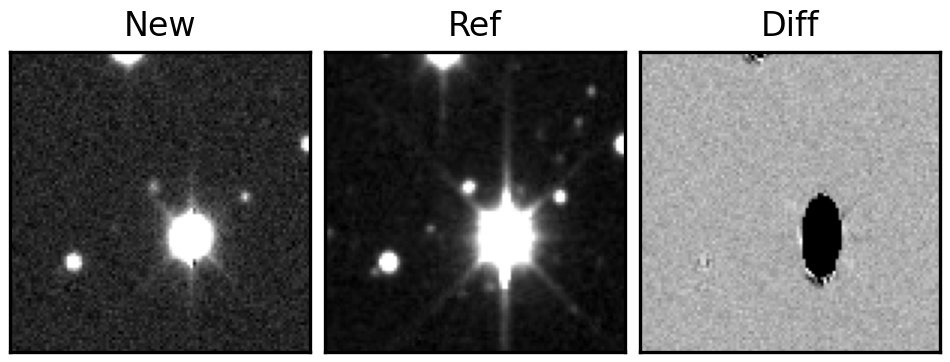
Label: bogus